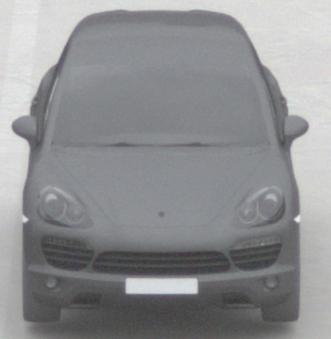
Make: Porsche
Model: Cayenne
Detailed model: Cayenne (958)
Model produced from: 2010/05
Model produced until: 2014/07
Doors: 5
Color: gray
Road condition: dry road
Daytime: midday
Contrast: low contrast